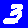
Digit: 3